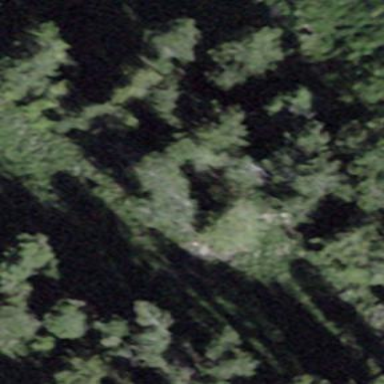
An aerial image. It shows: Forest area.